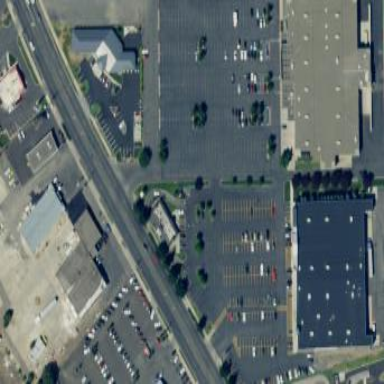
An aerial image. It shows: Retail area.